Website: slack
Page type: payment
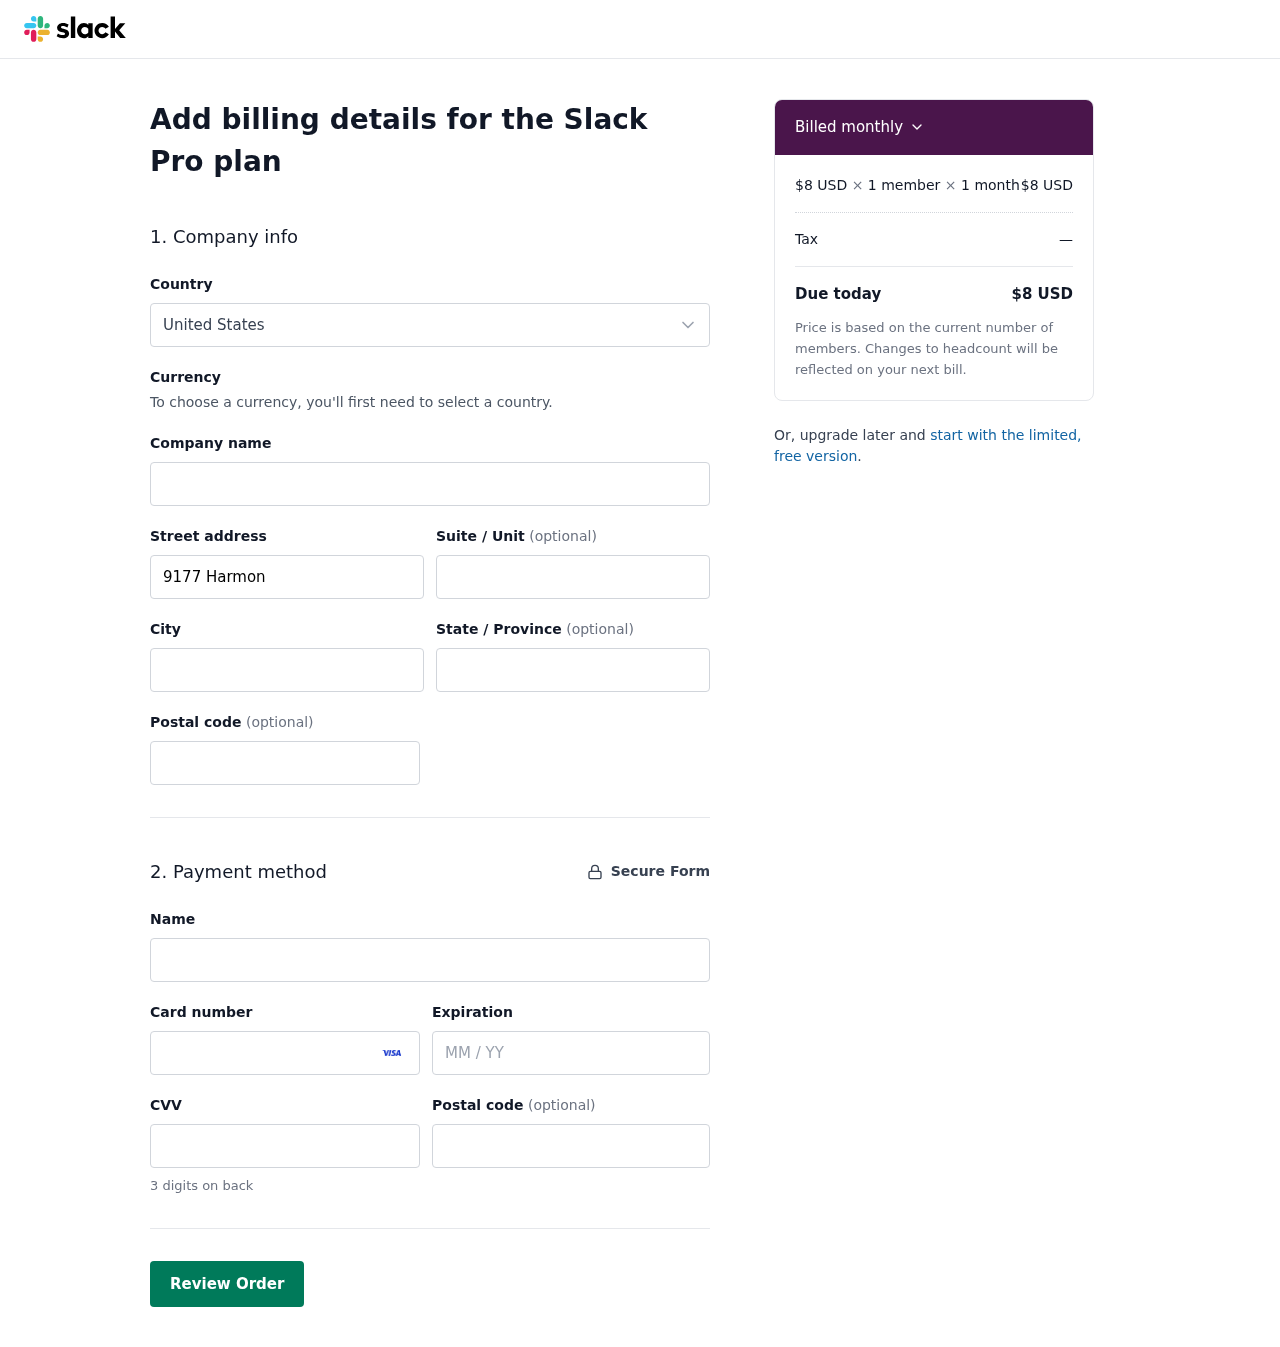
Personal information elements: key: PII_COUNTRY
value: United States
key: PII_STREET
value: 9177 Harmon Point
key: PII_CITY
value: Randyton
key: PII_STATE
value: California
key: PII_POSTCODE
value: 10985
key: PII_FULLNAME
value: Paul Jackson
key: PII_CARD_NUMBER
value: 4312 8652 2479 8794
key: PII_CARD_EXPIRY
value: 01/29
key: PII_CARD_CVV
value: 111
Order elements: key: ORDER_PRICE_PER_MEMBER
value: $8 USD
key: ORDER_NUM_MEMBERS
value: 1 member
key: ORDER_NUM_MONTHS
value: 1 month
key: ORDER_SUBTOTAL
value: $8 USD
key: ORDER_TAX
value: —
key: ORDER_TOTAL
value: $8 USD